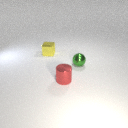
small red metal cylinder in front of small green metal sphere